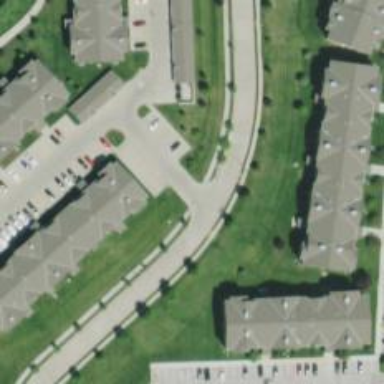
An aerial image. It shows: Living street.